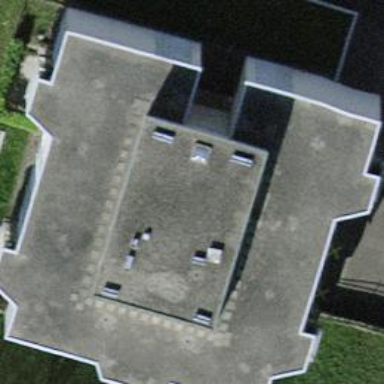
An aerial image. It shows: Apartment building with flat roof.